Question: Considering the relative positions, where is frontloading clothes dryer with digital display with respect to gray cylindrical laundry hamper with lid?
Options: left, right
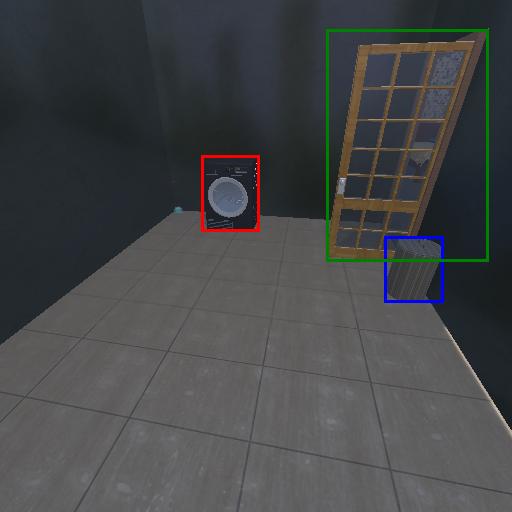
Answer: left